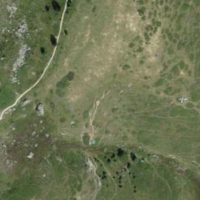
EUNIS habitat code: 26
Species observed at this site:
Arnica montana